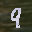
Label: 9